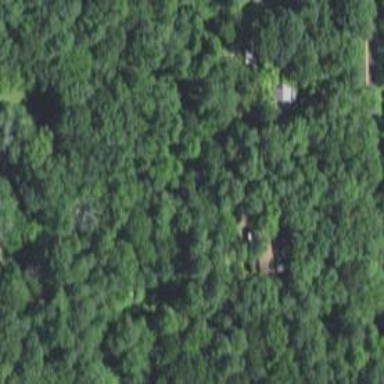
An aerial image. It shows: Mixed woodland area with variety of leaf types and cycles.